Question: Basically, no matter which website I visit using IE, I can see those black/white shapes and they gone once I move mouse over them.
Wondering if anyone has an idea what could cause this?

Also: <URL>
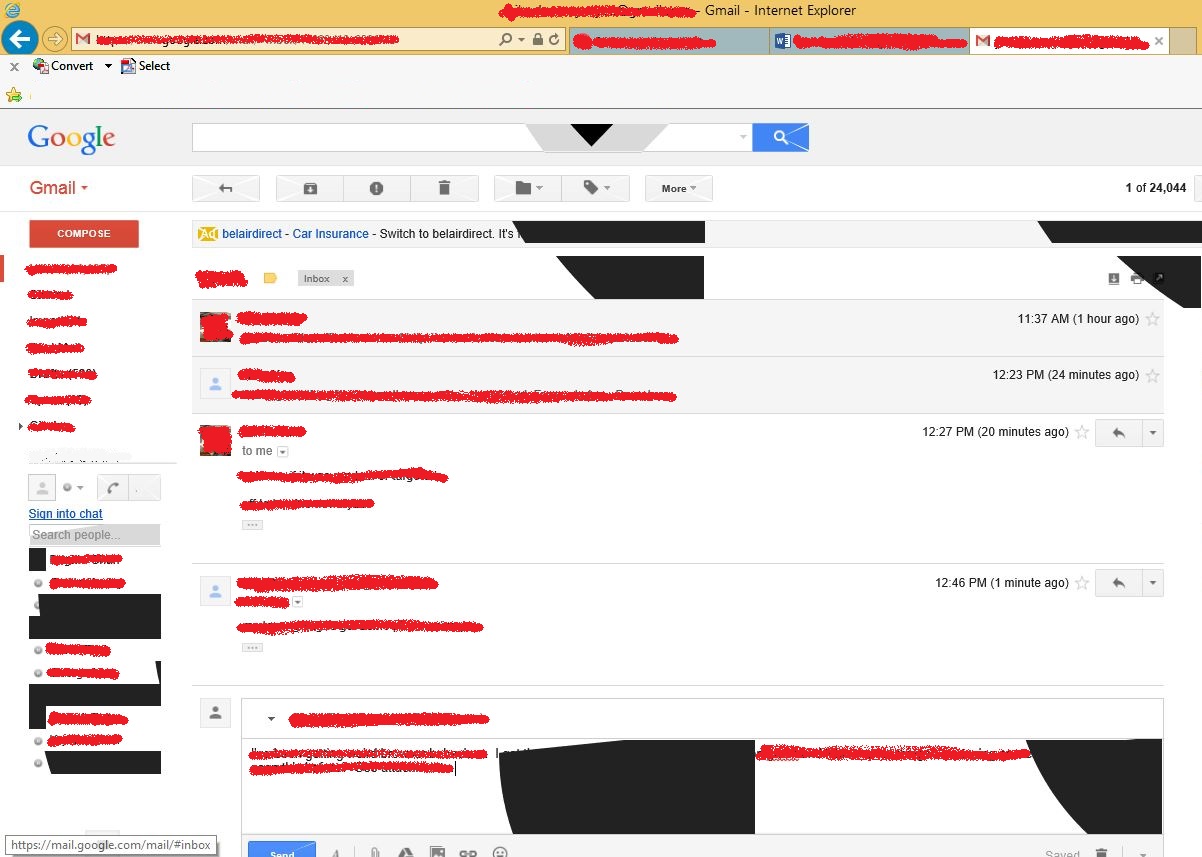
Answer: This may be due to your hardware. You could try switching to (Internet Options > Advanced > Software Rendering) and see if that resolves the issue.